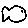
Label: fish